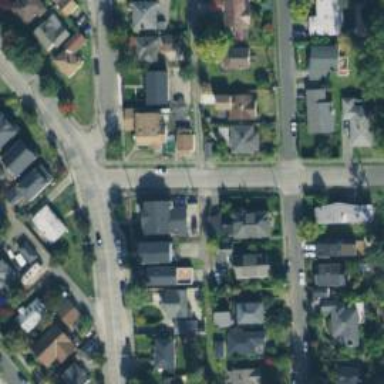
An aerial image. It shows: Alley classified as service road.